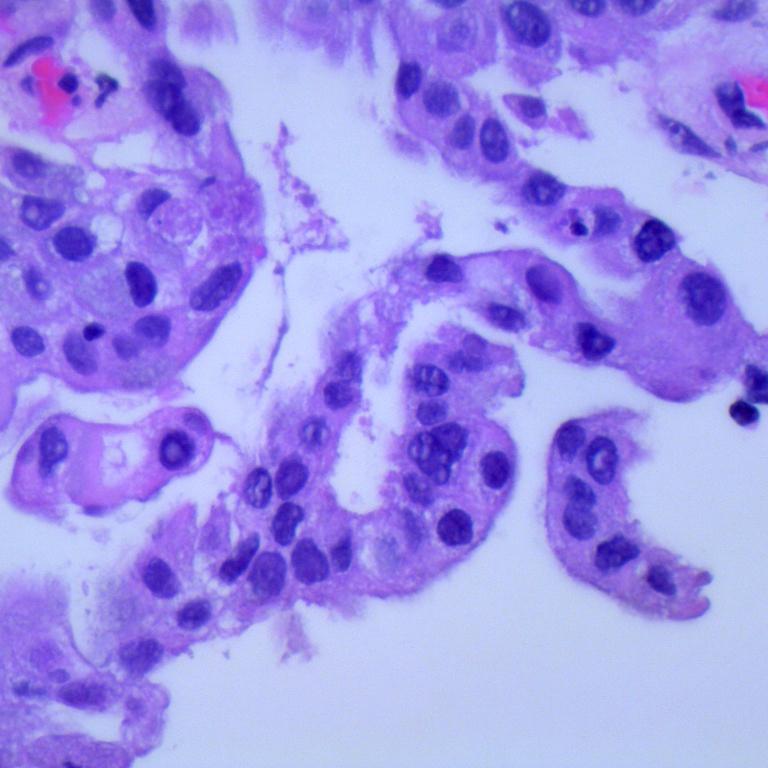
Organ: lung
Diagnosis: adenocarcinomas